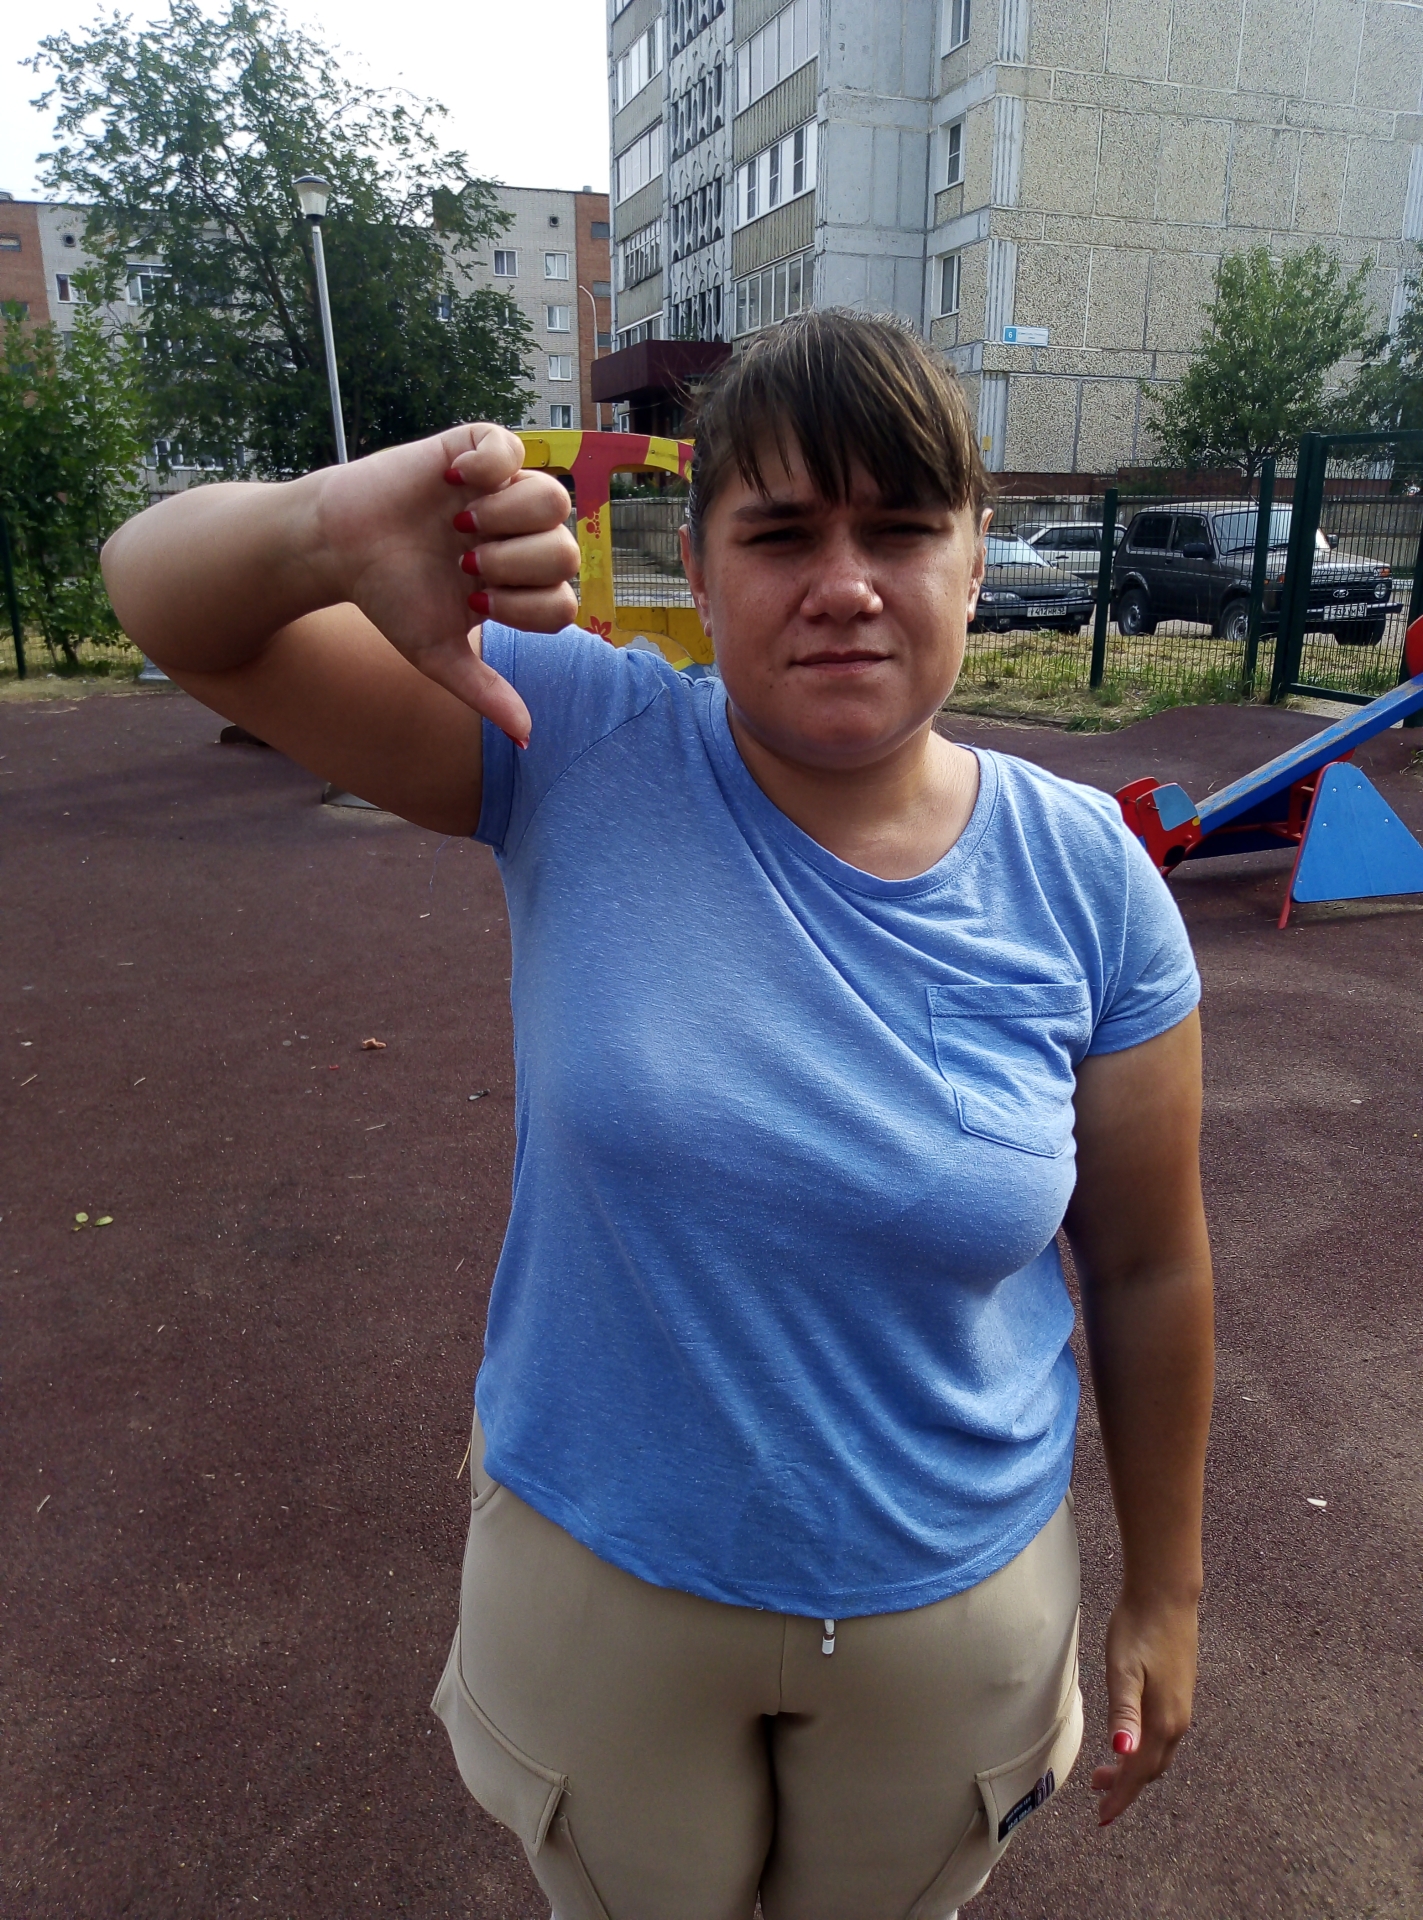
Label: clear